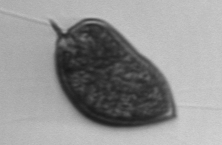
Label: Prorocentrum_micans